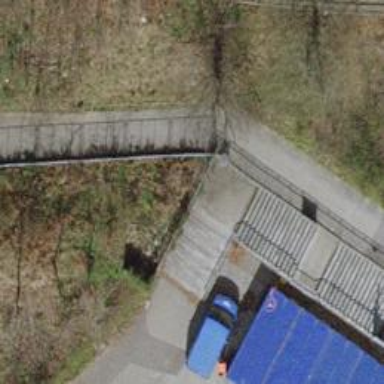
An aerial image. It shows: Set of steps on the road.